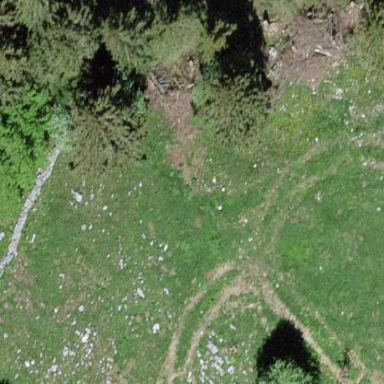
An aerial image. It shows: Evergreen needle-leaved forest.